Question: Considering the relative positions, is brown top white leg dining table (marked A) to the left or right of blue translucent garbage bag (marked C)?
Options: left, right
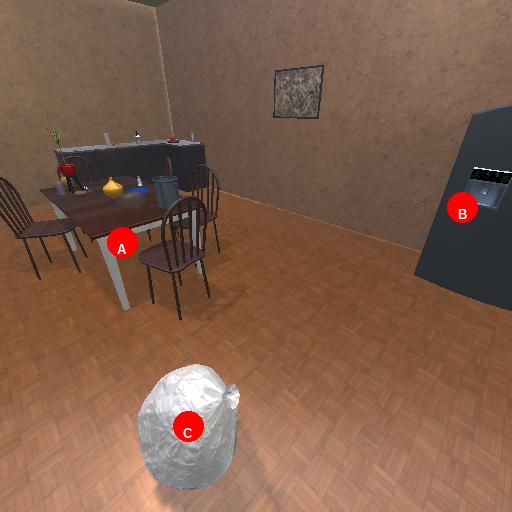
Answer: left